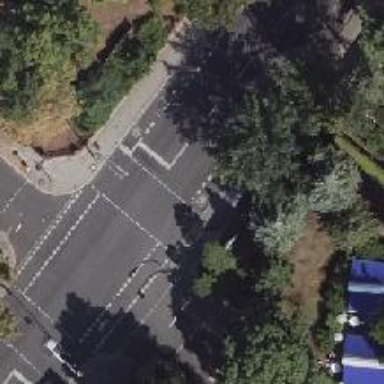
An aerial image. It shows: Crossing with traffic signals.